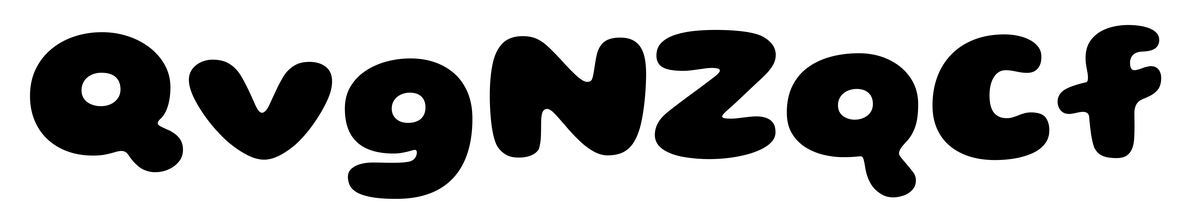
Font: Gluten_ExtraBold